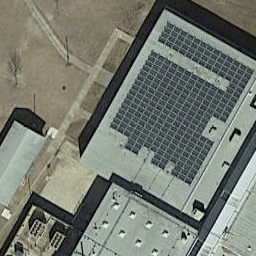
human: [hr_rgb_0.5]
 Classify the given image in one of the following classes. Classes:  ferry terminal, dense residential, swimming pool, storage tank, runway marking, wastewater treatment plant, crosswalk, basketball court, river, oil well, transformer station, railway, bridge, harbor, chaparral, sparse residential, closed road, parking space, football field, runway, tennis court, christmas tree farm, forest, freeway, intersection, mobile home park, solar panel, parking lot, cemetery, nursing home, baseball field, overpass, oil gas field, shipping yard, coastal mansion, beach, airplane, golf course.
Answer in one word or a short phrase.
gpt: solar panel